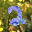
Label: 2